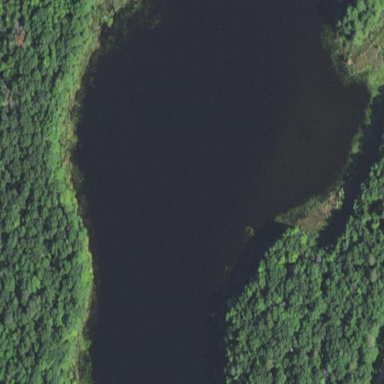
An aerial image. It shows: Serene lake.